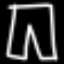
Label: pants